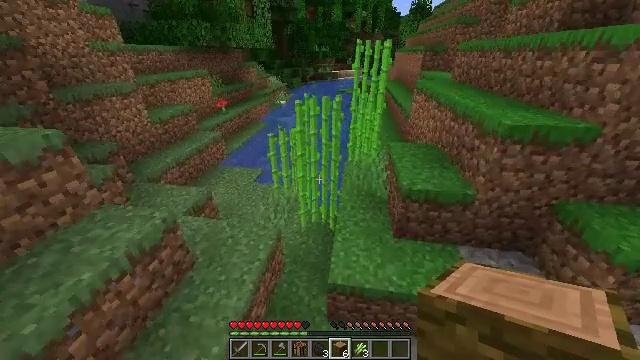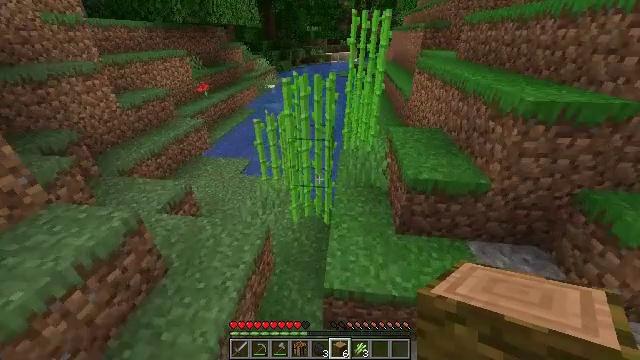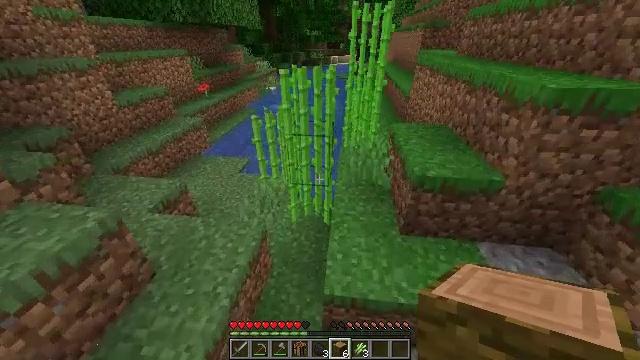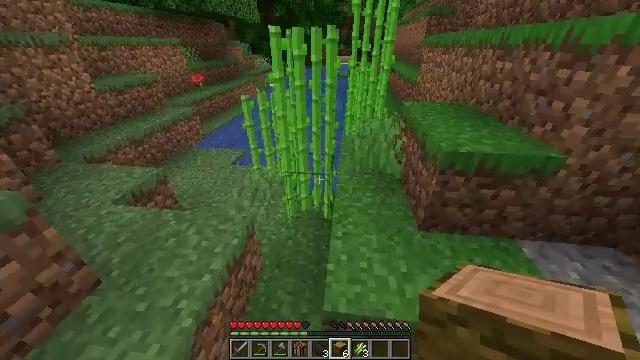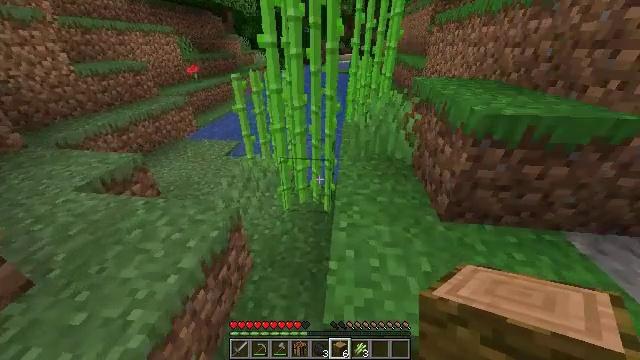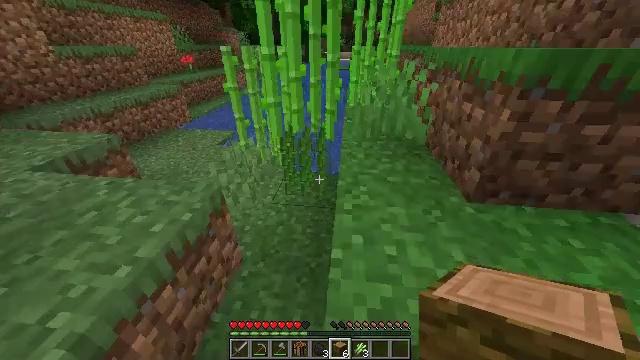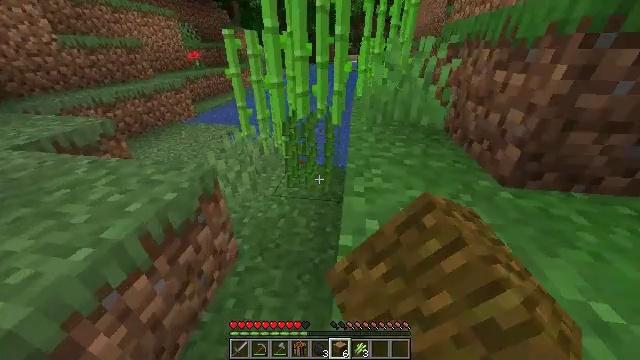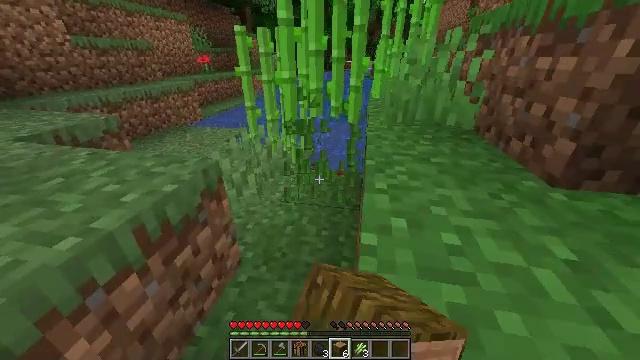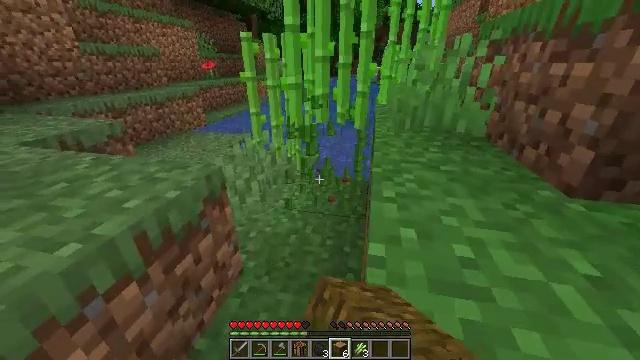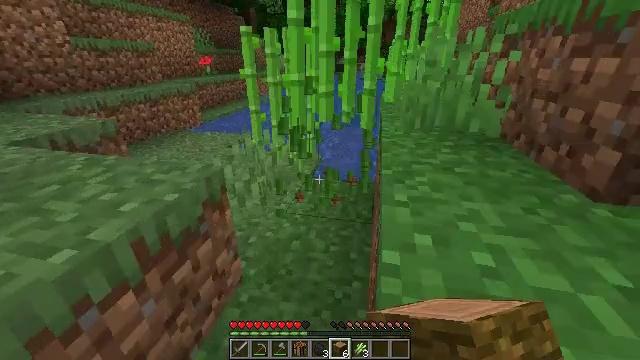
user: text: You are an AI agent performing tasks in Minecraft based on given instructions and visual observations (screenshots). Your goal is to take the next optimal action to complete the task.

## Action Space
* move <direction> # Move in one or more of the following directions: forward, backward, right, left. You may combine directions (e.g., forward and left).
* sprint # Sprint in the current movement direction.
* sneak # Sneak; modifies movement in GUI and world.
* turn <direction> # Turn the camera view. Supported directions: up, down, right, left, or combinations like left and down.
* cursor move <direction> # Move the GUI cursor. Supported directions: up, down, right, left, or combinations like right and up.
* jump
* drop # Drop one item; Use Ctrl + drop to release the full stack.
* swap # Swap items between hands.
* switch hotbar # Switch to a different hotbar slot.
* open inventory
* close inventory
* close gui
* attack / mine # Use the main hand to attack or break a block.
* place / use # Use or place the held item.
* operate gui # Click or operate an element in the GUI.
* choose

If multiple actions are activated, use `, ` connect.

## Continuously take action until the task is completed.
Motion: motion action
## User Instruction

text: Gather sugar cane for crafting.
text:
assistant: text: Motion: move forward, sprint, turn right and down
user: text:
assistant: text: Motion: move forward, sprint
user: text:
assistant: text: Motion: move forward, sprint
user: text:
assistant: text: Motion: move forward, sprint
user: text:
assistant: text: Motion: move forward, sprint, attack / mine
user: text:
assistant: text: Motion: turn left, attack / mine
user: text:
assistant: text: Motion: turn left and up, attack / mine
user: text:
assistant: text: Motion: turn left and up, attack / mine
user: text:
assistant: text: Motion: move forward, attack / mine
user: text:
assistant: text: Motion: attack / mine